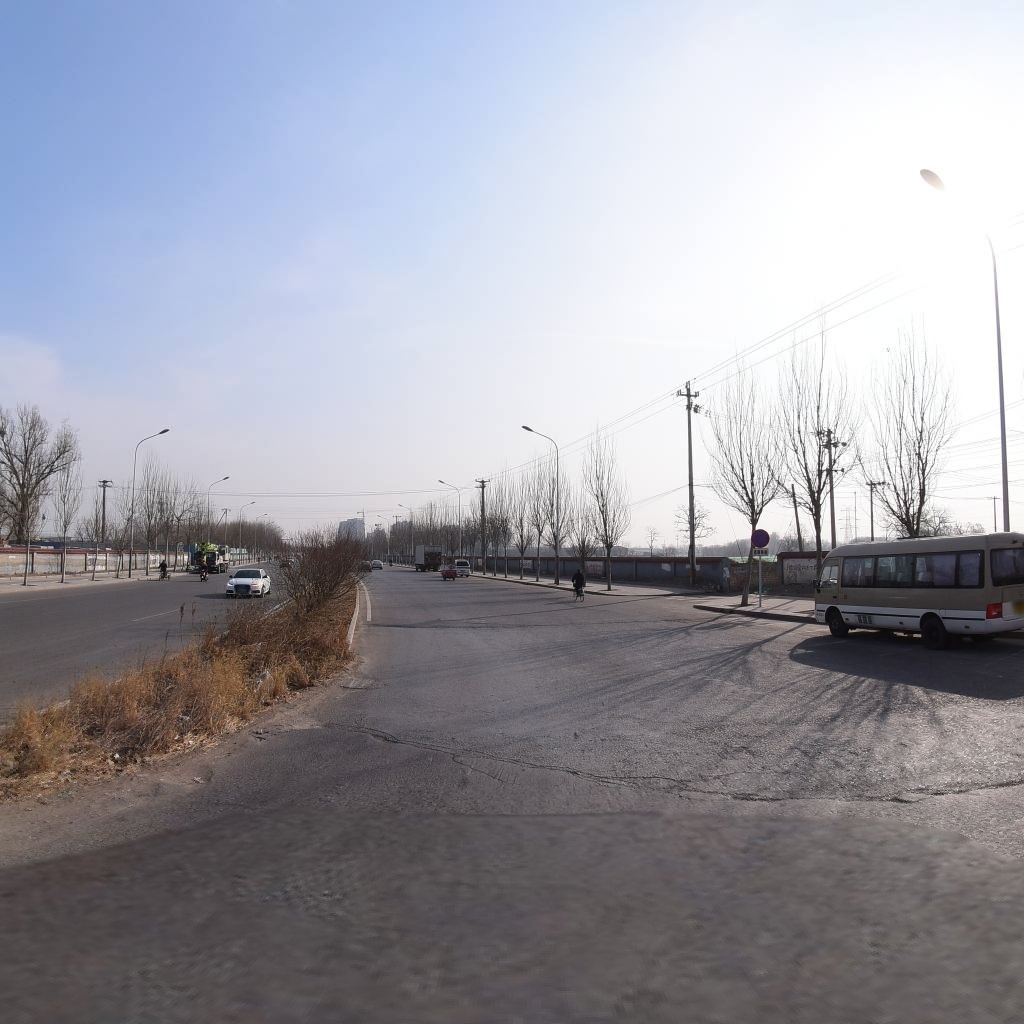
Region: Chaoyang
Road damage annotations: transverse crack, manhole cover